Question: Eclipse use the same Code formatter for Groovy and Java.
But I need different space/tabs rules for Java and for Groovy (in Java tab=4spaces, in Groovy tab=2spaces, etc.)
Maybe someone knows trick for divide formatters for java and groovy in eclipse? some plugin? some special settings?..

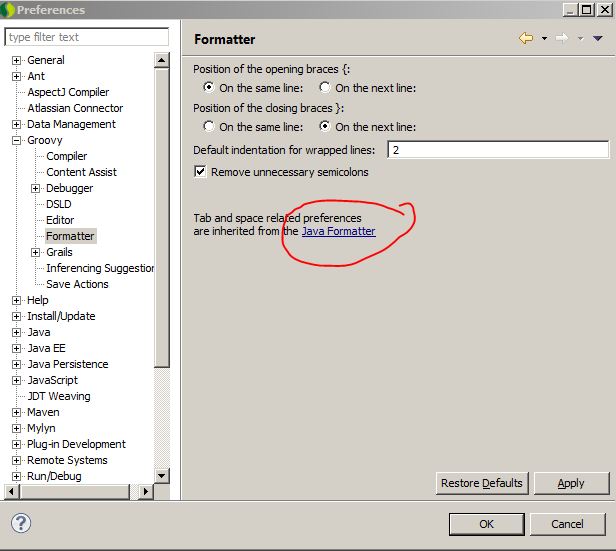
Answer: Are you saying that your Java code and groovy code in the same project should be formatted differently? If so, that's not supported since all the use cases we considered had Groovy code inheriting the formatting preferences of Java.
If, however, your Java and Groovy code are in separate projects, you can use project specific settings for the different projects.